Question: I have created one SSRS report. While trying to merge 2 cells on the top Right most corner the option seems to be unavailable. Why it happened so? Is there any idea to make it available.Here is my snapshot of table and grouping. The highlighted columns need to merged.

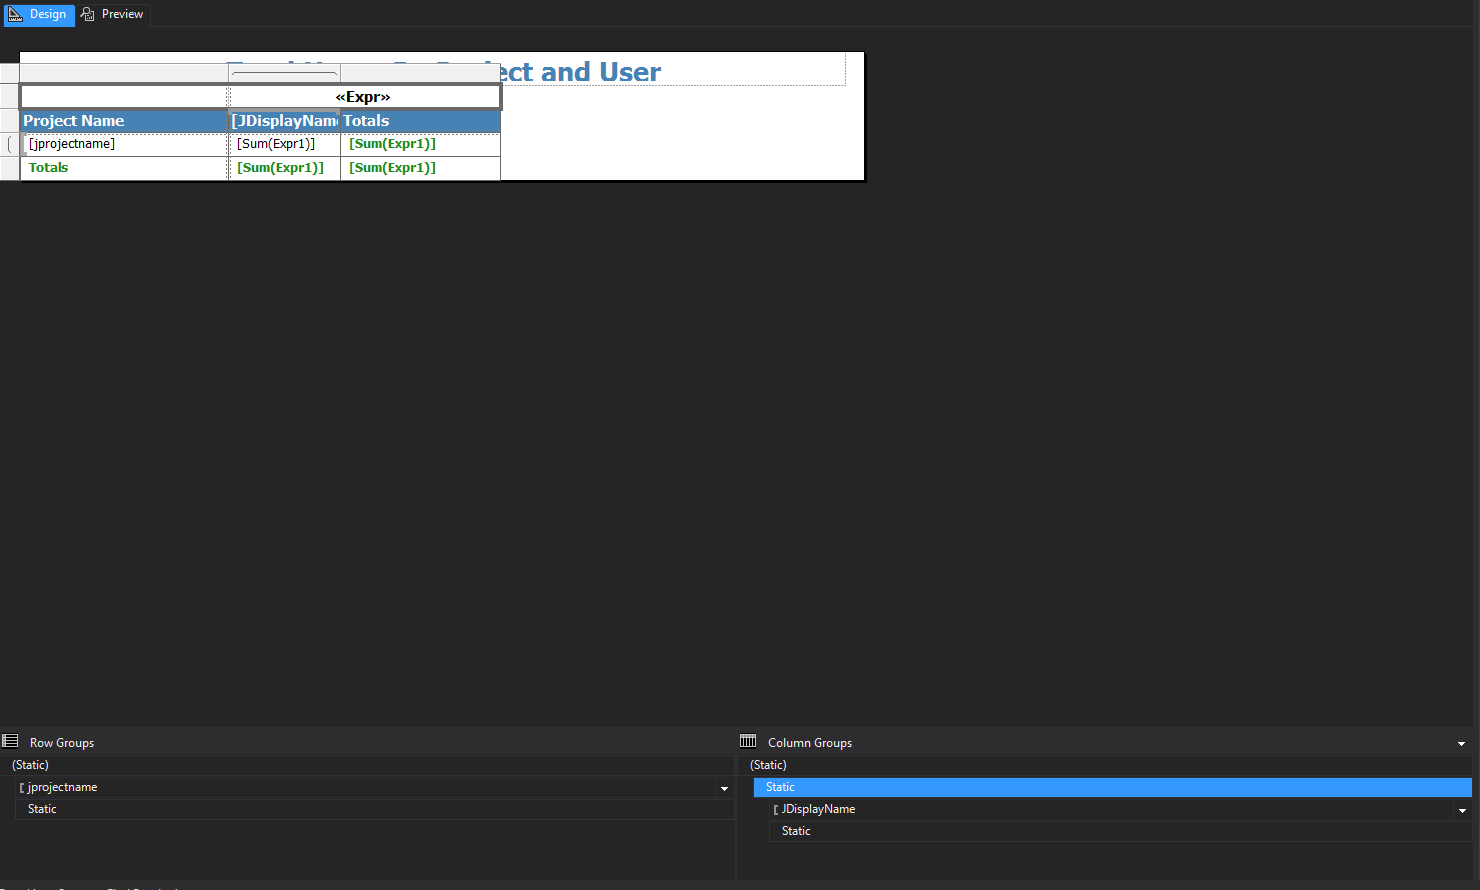
Answer: If I'm understanding you correctly, you're attempting to merge a cell that's within a column grouping to a cell that's outside that group (I.E. the top left one)? That won't work - the cell inside the group can potentially generate multiple columns in the rendered table, so Report Builder won't allow you to merge it with another cell that isn't within the same group.
You could perhaps simply remove/hide that top row and instead place a text box above the table containing your expression? You'll need to consider the size of it carefully to make sure it doesn't look out of place though.